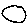
Label: moon